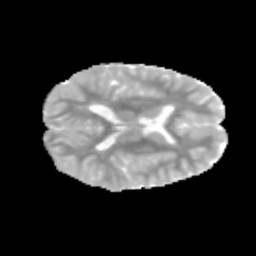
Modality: MD
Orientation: axial
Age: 11
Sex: male
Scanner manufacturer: siemens
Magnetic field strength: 3 T
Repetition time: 3.8 s
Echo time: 0.07 s